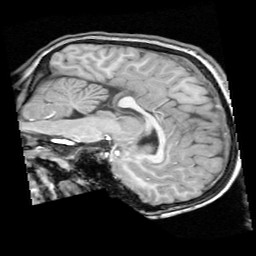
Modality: T1w
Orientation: sagittal
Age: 9
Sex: male
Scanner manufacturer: ge
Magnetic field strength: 1.5 T
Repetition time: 0.03333 s
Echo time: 0.008 s